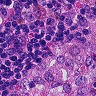
Metastatic tissue present: no